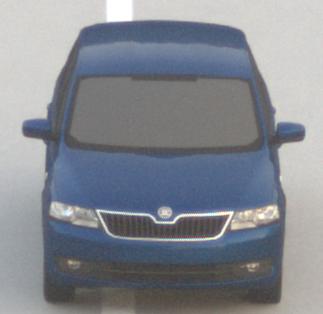
Make: Skoda
Model: Rapid Spaceback 1.2 TSI
Detailed model: Rapid Spaceback
Model produced from: 2013/10
Model produced until: 2015/04
Doors: 5
Color: blue
Road condition: dry road
Daytime: sunrise or sunset
Contrast: low contrast